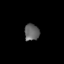
Tissue: lung
Cell type: Myeloid cells
Senescence score: 0.5565
Nuclear area (px): 243
Mean DAPI intensity: 99.967